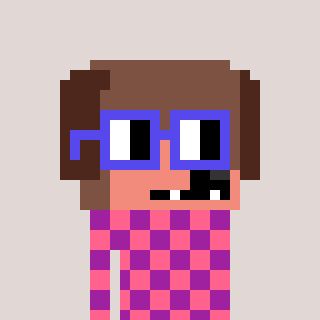
a pixel art character with square blue glasses, a dog-shaped head and a magenta-colored body on a warm background